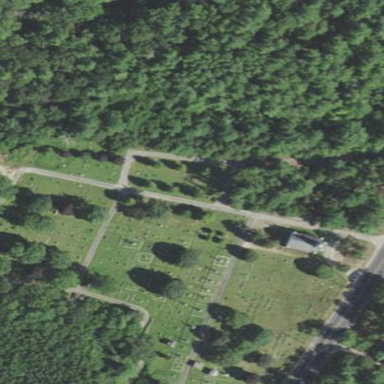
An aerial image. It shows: Cemetery with historic significance.